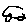
Label: car